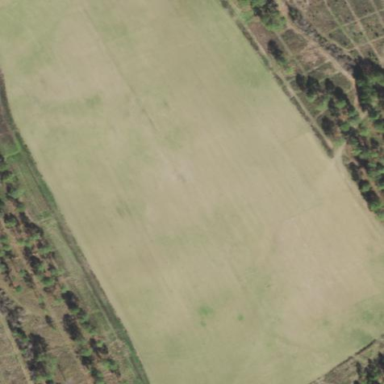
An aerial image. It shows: Farmland with grass as the main crop.